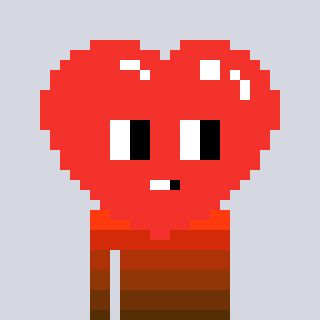
a pixel art character with square red glasses, a heart-shaped head and a rust-colored body on a cool background